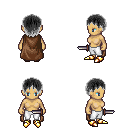
a pixel art fantasy rpg character, female body template, human, tanned skin, brown cape, white pants, gray plain hairstyle, gold boots, dagger, four views (front, back, left, right), 2x2 character sprite sheet, small pixel art, hard edges, no anti-aliasing